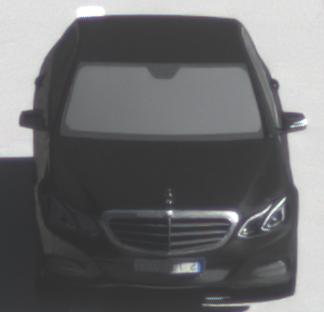
Make: Mercedes-Benz
Model: E 200
Detailed model: E-Class (212) Limousine
Model produced from: 2013/04
Model produced until: 2015/10
Doors: 4
Color: black
Road condition: dry road
Daytime: morning or afternoon
Contrast: medium contrast